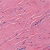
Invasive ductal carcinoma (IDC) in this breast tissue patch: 0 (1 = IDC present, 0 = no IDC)